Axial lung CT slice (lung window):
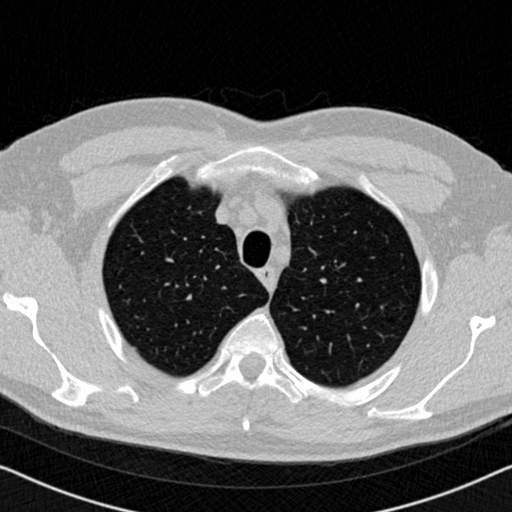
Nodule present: no